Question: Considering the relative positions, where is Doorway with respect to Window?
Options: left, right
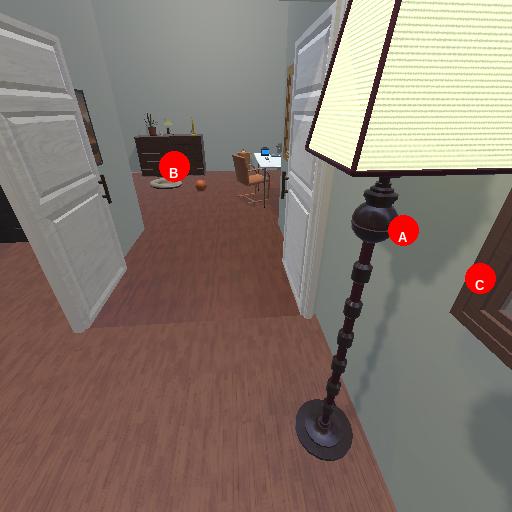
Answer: left